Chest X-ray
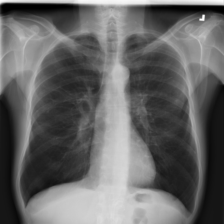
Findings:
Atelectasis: negative
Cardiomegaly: negative
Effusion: negative
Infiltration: positive
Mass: negative
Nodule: negative
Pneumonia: negative
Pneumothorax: negative
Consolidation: negative
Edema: negative
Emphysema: negative
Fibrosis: negative
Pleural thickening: negative
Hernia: negative